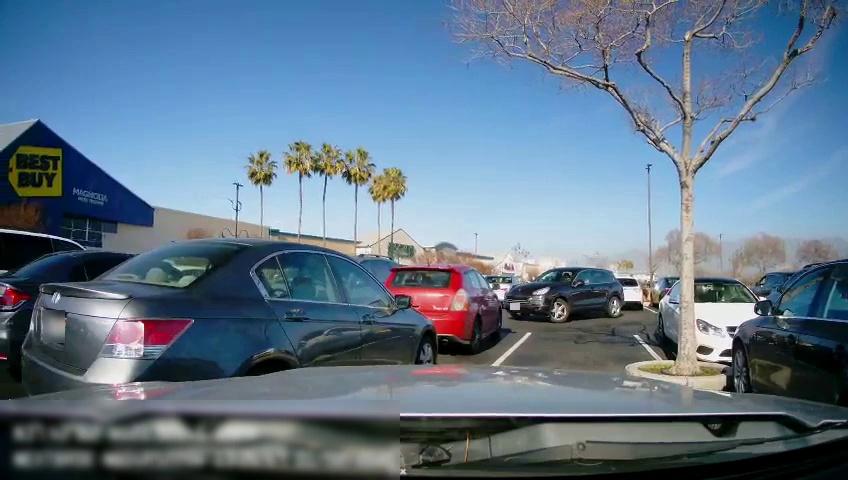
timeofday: Day
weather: Sunny
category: Drivable Space
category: Vehicles | Car
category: Vehicles | Car
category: Vehicles | SUV
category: Vehicles | SUV
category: Vehicles | Car
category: Vehicles | SUV
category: Vehicles | Car
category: Vehicles | SUV
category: Vehicles | SUV
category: Vehicles | Car
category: Vehicles | Van
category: Vehicles | Car
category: Vehicles | Car